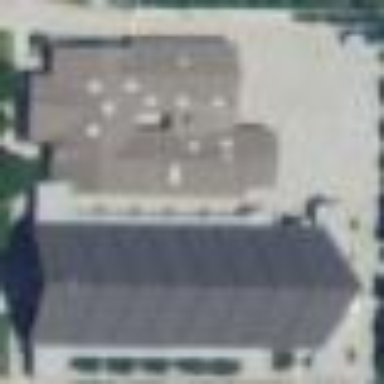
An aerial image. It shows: Building that is place of worship.